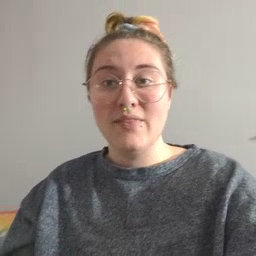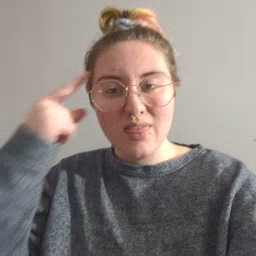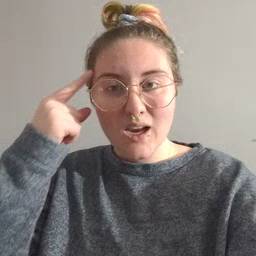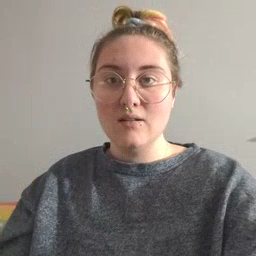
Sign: think